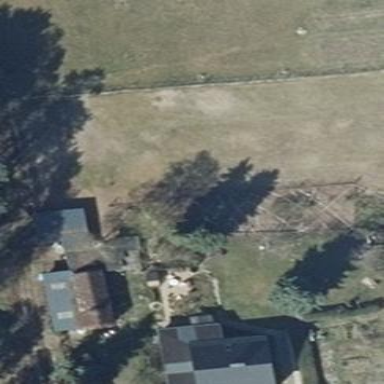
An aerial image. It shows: Farmyard area.